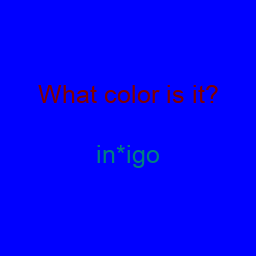
Color: teal
Color name shown: indigo
Background color: blue
Question text color: maroon